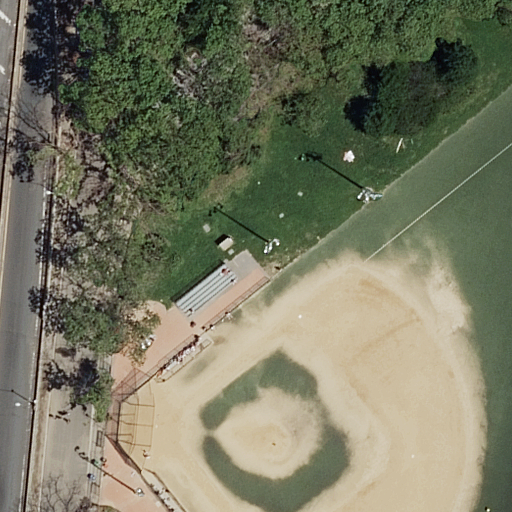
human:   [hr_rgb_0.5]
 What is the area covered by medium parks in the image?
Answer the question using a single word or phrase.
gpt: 0m2

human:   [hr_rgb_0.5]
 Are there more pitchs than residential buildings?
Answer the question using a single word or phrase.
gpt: yes

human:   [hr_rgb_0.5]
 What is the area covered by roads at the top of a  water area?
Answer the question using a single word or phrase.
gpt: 0m2

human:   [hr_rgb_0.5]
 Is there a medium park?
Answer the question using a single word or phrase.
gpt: no

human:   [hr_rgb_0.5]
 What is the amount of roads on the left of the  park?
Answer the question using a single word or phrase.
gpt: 2

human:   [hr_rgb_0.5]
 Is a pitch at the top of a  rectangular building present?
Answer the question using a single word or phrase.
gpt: no

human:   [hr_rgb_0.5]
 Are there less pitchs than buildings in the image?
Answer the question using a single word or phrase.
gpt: no

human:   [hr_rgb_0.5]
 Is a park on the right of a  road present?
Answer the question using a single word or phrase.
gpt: no

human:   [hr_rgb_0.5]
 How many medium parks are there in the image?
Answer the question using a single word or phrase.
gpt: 0

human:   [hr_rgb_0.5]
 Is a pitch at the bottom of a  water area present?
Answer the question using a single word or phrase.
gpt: no

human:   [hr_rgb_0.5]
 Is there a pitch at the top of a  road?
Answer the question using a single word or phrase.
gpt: no

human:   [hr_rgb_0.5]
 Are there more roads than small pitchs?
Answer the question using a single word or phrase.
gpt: yes

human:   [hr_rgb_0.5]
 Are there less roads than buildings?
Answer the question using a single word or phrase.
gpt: no

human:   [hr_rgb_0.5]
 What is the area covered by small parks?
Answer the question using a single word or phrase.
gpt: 0m2

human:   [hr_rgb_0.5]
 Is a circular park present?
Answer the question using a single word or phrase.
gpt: no

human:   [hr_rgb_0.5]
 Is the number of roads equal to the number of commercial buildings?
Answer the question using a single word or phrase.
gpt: no

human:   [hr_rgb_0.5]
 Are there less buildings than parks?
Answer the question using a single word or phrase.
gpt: yes

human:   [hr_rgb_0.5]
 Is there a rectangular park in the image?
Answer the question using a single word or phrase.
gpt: yes

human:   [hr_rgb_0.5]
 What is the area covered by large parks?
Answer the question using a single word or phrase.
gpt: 6473m2

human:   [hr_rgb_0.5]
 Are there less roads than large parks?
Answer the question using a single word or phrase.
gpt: no

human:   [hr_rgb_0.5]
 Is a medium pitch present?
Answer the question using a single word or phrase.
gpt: no

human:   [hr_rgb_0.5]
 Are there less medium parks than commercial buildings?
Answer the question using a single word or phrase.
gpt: no

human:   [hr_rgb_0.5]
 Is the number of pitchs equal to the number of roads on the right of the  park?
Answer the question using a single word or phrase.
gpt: no

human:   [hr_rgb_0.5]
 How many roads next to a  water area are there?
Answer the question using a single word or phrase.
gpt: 0

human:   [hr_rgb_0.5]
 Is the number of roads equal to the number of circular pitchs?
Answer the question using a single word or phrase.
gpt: no

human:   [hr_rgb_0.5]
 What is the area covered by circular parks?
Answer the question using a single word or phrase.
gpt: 0m2

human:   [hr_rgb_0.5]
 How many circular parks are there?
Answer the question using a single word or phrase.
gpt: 0

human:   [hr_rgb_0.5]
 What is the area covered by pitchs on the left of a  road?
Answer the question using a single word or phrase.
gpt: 0m2

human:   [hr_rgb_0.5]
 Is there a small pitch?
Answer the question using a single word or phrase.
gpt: yes

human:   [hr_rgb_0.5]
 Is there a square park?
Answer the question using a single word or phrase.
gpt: no

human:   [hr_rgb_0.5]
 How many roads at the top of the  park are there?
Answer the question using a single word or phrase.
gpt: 3

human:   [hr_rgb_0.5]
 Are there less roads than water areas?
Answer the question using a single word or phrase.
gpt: no

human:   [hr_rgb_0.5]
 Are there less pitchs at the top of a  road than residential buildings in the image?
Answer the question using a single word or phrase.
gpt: no

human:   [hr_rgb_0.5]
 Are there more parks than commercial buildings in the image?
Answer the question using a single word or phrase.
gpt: yes

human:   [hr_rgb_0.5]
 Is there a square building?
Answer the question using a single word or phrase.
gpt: no

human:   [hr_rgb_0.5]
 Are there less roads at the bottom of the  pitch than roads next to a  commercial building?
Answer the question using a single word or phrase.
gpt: no